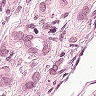
Metastatic tissue present: yes